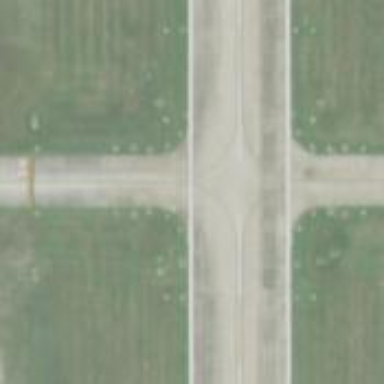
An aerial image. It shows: Image of taxiway at airport.